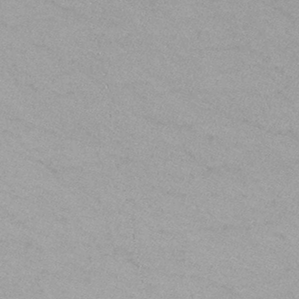
Label: frost